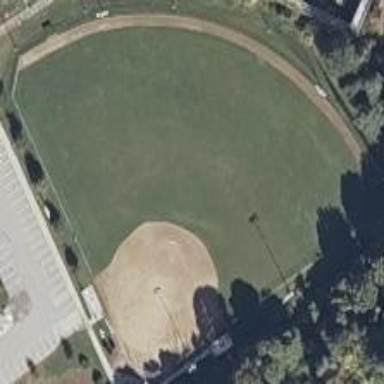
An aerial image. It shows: Baseball pitch for leisure land activities.